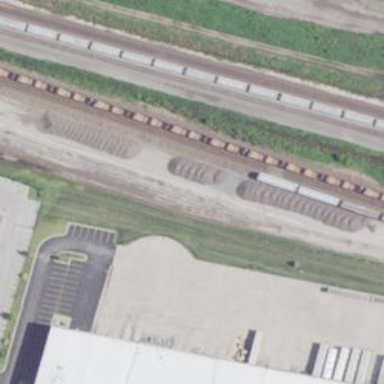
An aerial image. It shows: Railway siding for service.